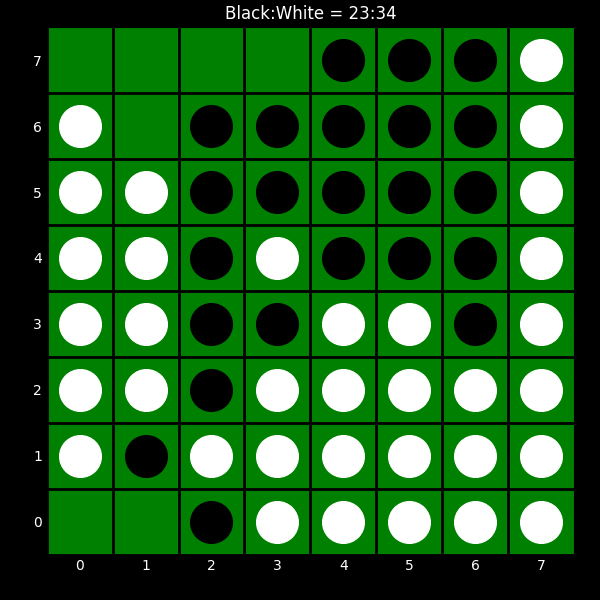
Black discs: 23
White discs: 34